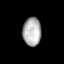
Tissue: lung
Cell type: Epithelial cells
Senescence score: 0.5488
Nuclear area (px): 515
Mean DAPI intensity: 175.157